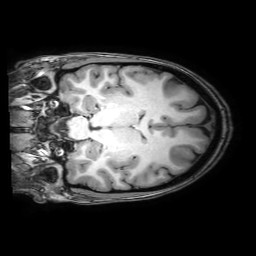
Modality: T1w
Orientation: coronal
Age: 26
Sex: female
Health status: healthy
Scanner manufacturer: philips
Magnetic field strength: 3 T
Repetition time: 0.0079 s
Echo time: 0.0035 s